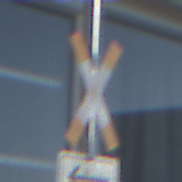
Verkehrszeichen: Andreaskreuz
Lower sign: RichtungsangabeDurchPfeile1
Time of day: MorningAfternoon
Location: Outdoor (Urban)
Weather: Clear
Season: NotSpecified
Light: Natural